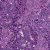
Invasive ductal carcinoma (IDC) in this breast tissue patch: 1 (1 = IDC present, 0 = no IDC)